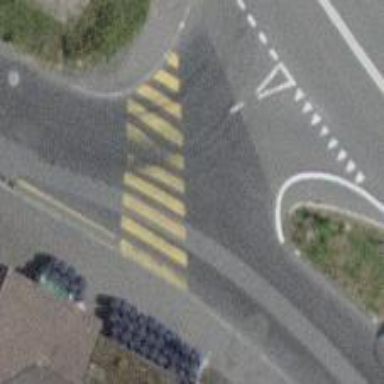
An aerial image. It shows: Pedestrian crossing with zebra markings on footway.